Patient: sex F, age 49
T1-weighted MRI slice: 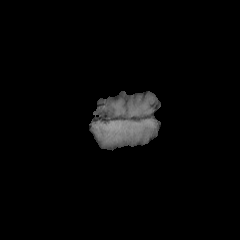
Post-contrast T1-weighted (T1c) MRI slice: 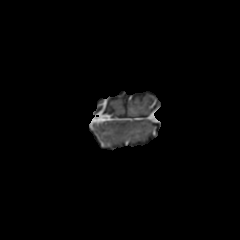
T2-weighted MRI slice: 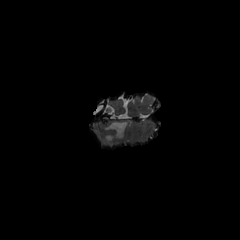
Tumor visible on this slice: yes
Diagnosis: Glioblastoma, IDH-wildtype
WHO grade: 4